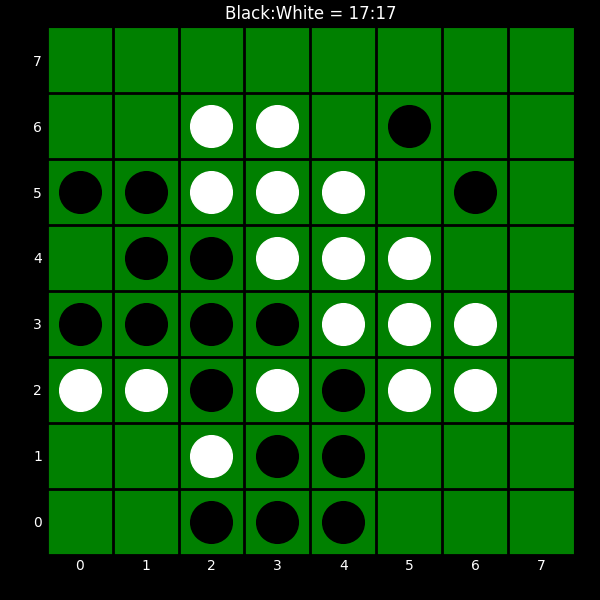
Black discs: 17
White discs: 17